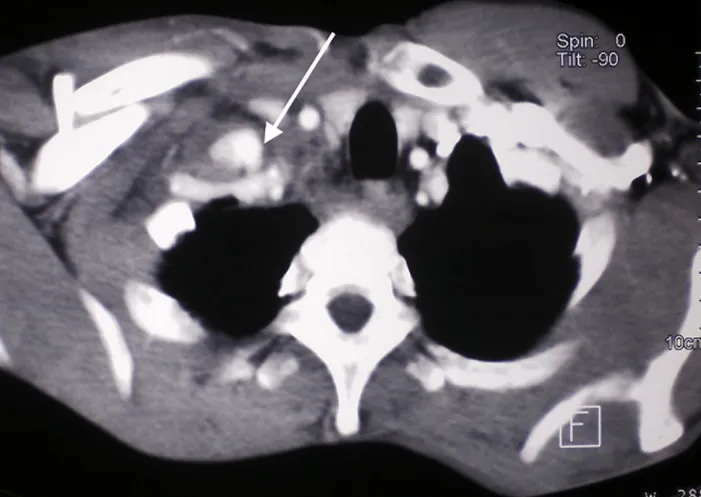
CT-angiography showing the pseudoaneurysm of right subclavian artery (arrow) in relation to the fracture.
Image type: radiology (ct)